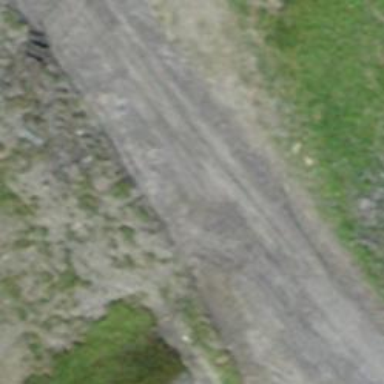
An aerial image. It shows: Gravel track with excellent trail visibility.